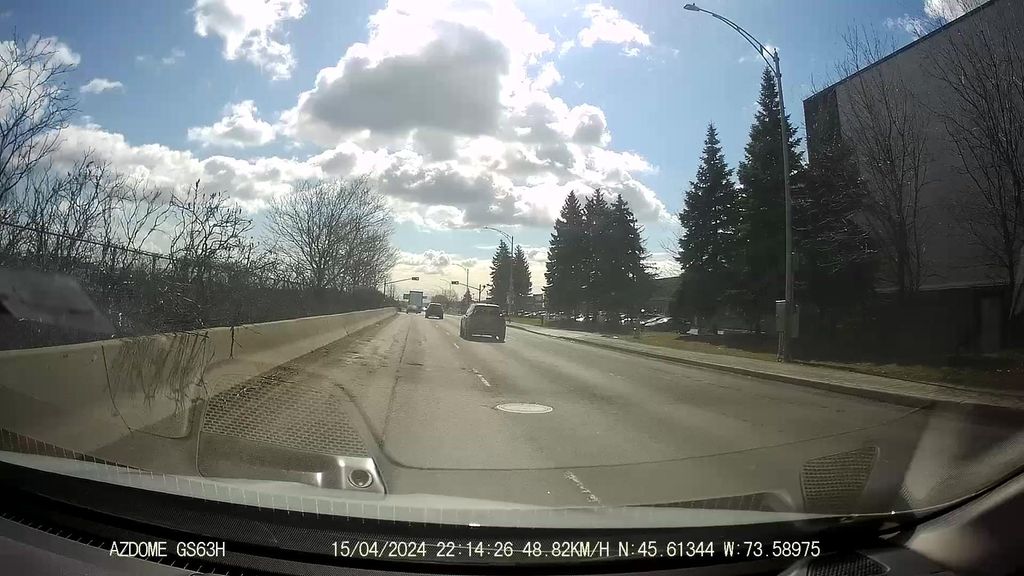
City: montreal